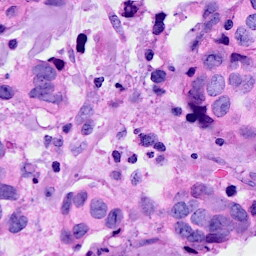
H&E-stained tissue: Breast